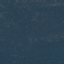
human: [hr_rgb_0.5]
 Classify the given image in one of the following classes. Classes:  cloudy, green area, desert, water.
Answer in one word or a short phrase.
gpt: green area